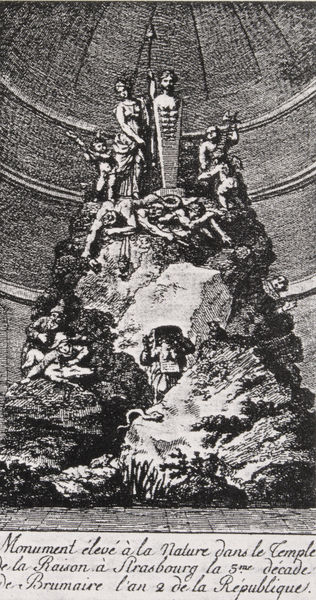
Titel: Das Monument der Natur in dem zum Tempel der Vernunft bestimmten Straßburger Münster
Standort: Paris
Institution: Bibliothèque Nationale.
Schlagwörter: baum, berg, dunkel, felsen, gruppe, himmel, mann, nackt, schatten, wasser, weiß, fluss, frauen, menschen, ufer, brust, frankreich, frau, grau, hell, licht, schwarz, zeichnung, dach, gras, hund, tier, tiere, arm, mensch, stehen, stein, steine, tod, hügel, natur, figur, gold, kind, personen, blatt, musik, pflanzen, höhle, kreis, rund, tondo, engel, putte, putto, skulptur, statue, holzschnitt, schrift, liegen, bogen, berge, fels, gipfel, grafik, graphik, steil, figuren, französisch, kuppel, lanze, karikatur, muskeln, inschrift, büste, plastik, junge, oberkörper, paradies, schild, stütze, antike, knabe, religion, denkmal, hocken, druck, druckgraphik, schnitt, radierung, stich, illustration, revolution, schwarzweiß, text, tote, beschriftung, schlange, allegorie, kranz, mythologie, sieg, buchdruck, französich, freiheit, götter, muskel, teufel, wesen, mittelalter, tempel, herme, speer, zwerg, pyramide, emblem, putten, kupferstich, allegorien, helden, putti, athene, freiheitsmütze, handschrift, artemis, beschreibung, zwerge, republik, republique, athena, monument, schreibschrift, rotunde, latein, stele, stelen, kuppeldach, quelle, triumpf, sperr, puten, folter, artikel, satue, parnass, straßburg, weuß, strasbourg, strasburg, revolutionsgraphik, mumie, frankreic, kobolt, allegori, ephesos, setin, brumaire, bumaire, hierarchisches, raison, straßbourg, vernunfttempel, beschreibung schrift, schlaneg, ephesia, lithugrafie, toer, hügelö, strassburg#, antromorphe